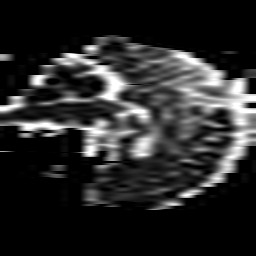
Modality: ADC
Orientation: sagittal
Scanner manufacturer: philips
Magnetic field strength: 1.5 T
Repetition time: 2.865 s
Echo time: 0.06241 s